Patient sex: M
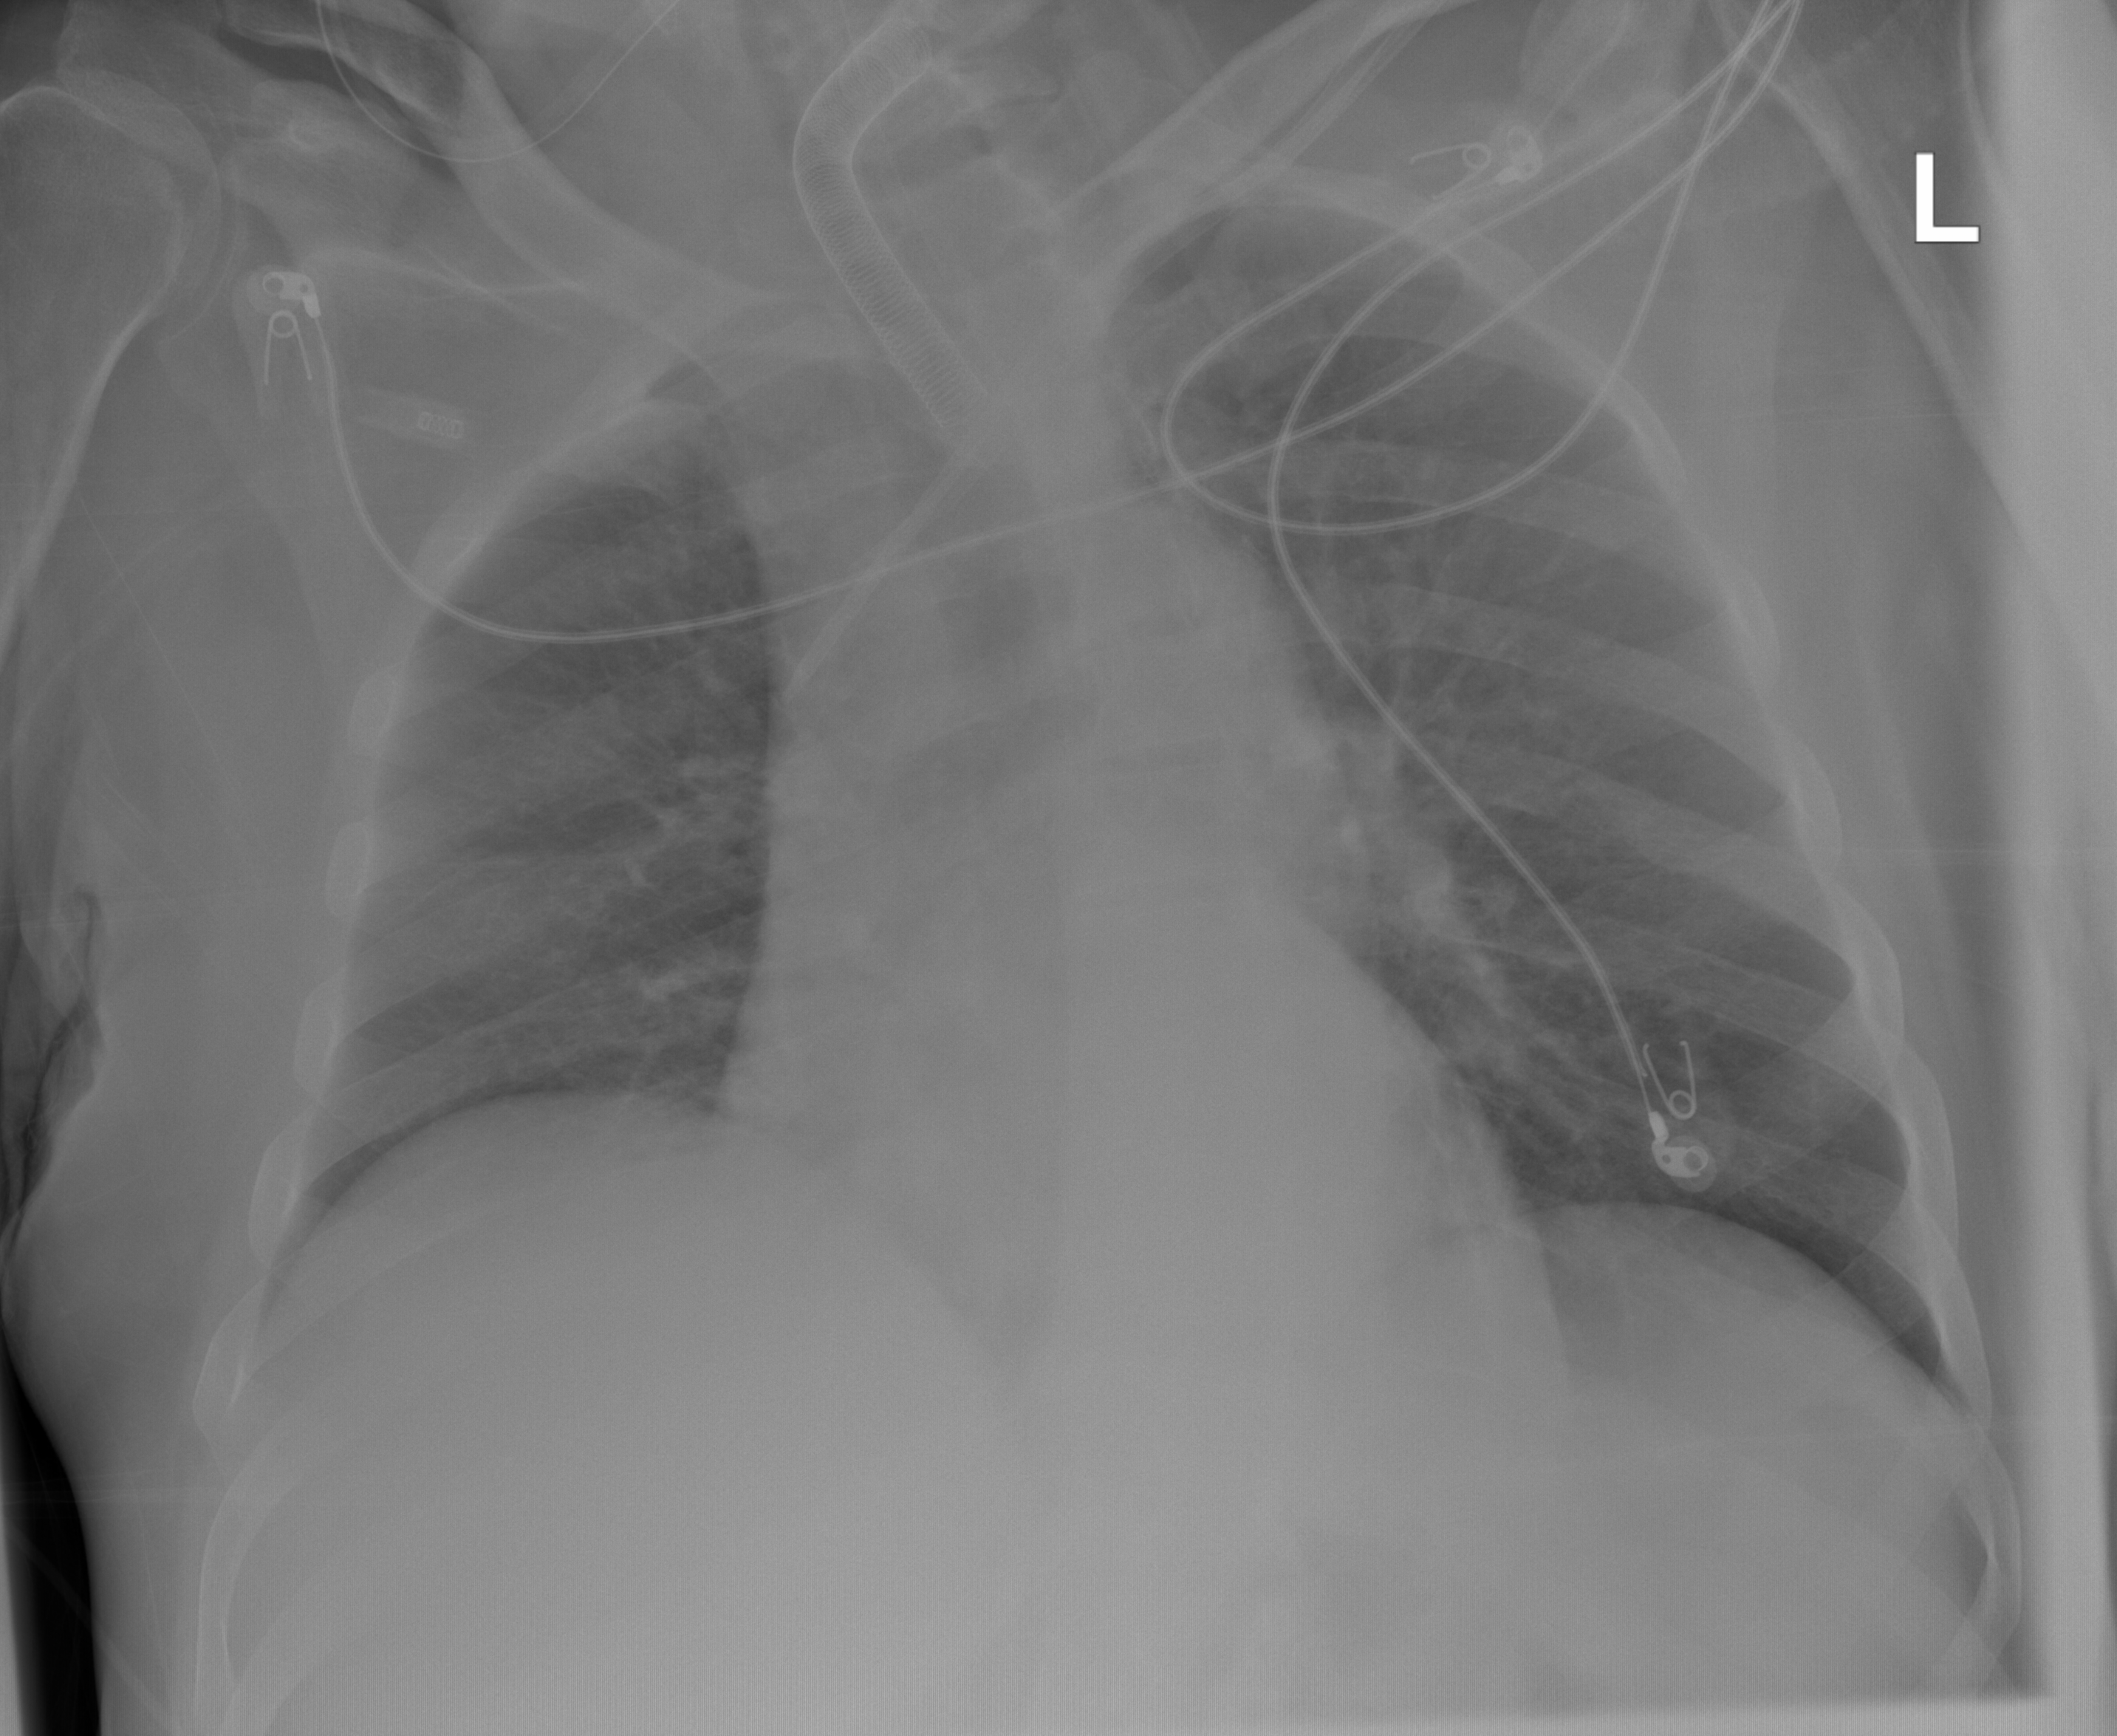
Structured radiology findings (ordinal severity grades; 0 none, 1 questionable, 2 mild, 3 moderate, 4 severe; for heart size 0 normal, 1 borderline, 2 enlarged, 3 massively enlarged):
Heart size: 0
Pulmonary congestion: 0
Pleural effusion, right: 0
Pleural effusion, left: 0
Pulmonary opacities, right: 0
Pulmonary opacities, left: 0
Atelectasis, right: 0
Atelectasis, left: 1